Field crop: maize
Growth stage: 2
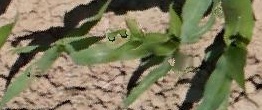
Species: maize